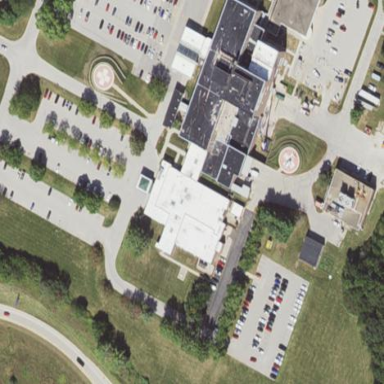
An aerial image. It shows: Hospital building.